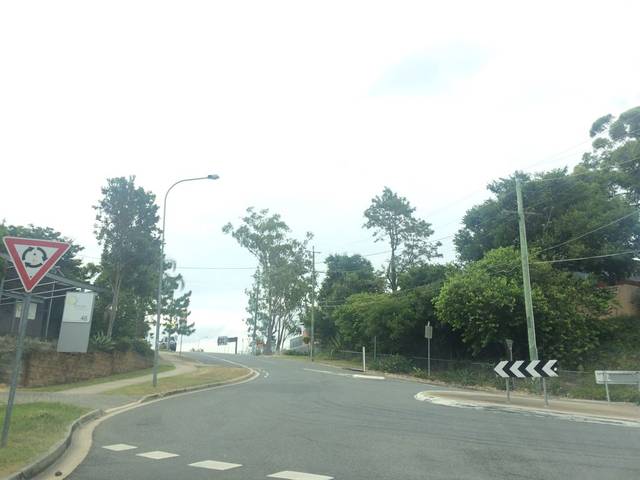
Region: Australia
Coordinates: -27.452, 153.012